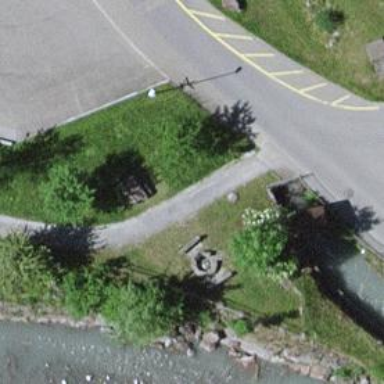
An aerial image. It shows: Picnic table located in leisure land area.